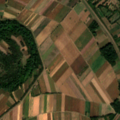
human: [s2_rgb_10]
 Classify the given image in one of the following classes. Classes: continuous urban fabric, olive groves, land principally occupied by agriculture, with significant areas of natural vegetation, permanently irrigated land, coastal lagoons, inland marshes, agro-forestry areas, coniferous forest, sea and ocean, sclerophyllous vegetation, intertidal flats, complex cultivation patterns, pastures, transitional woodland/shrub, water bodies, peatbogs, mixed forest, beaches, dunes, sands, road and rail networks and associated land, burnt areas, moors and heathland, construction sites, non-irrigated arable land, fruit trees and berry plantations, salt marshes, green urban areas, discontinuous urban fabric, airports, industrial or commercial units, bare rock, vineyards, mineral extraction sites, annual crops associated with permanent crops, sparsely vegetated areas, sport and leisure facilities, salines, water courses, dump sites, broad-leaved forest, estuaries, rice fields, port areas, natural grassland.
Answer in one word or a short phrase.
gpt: non-irrigated arable land, land principally occupied by agriculture, with significant areas of natural vegetation, broad-leaved forest